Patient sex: M
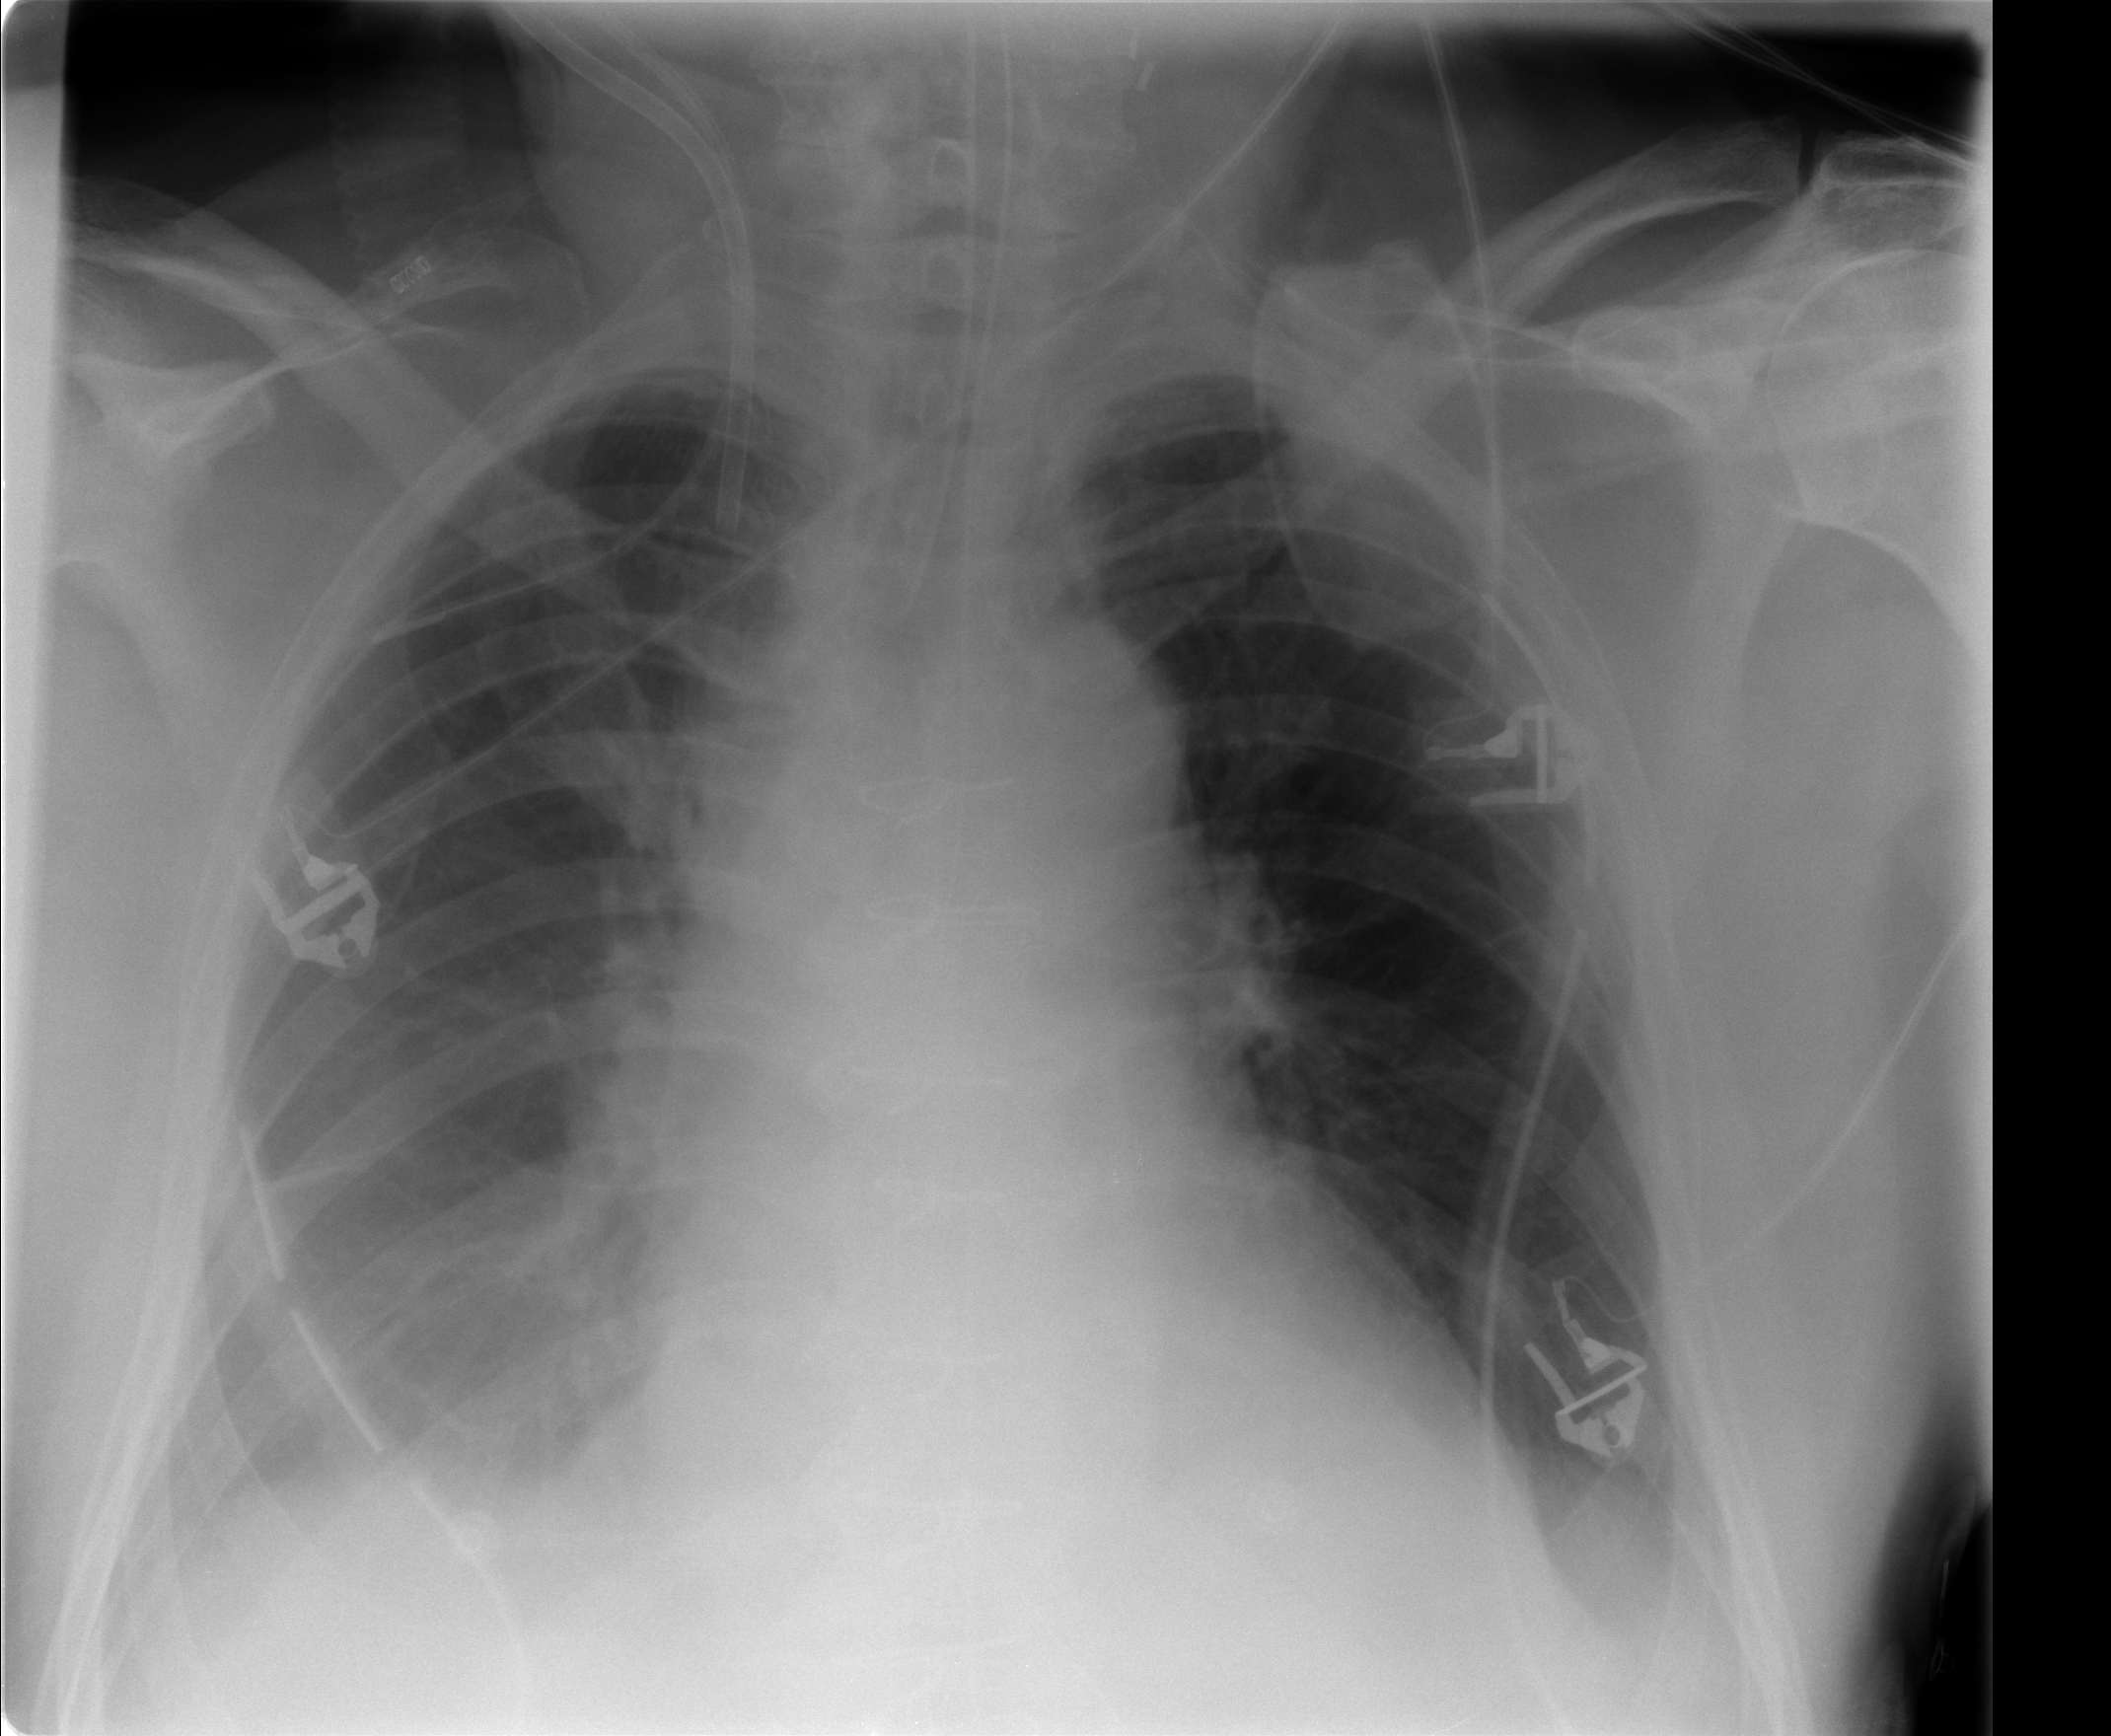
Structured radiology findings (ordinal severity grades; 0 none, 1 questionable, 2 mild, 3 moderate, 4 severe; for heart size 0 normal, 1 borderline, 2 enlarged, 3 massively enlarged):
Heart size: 2
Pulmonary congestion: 2
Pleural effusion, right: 2
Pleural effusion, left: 0
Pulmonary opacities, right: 0
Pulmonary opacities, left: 0
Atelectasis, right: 2
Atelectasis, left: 0